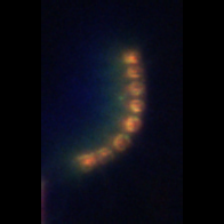
Taxon: Chaetoceros
Group: Diatoms